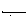
Label: line